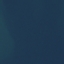
Land use / land cover class: SeaLake